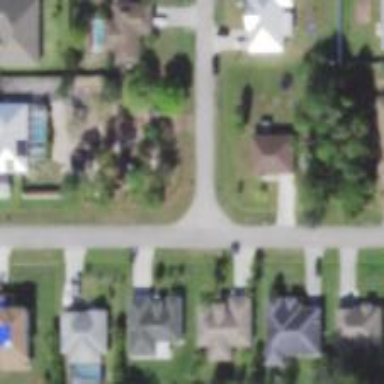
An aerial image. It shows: Residential road.